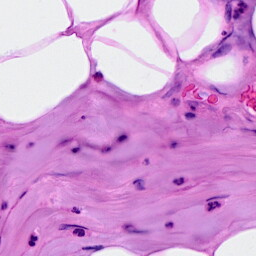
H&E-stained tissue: Breast